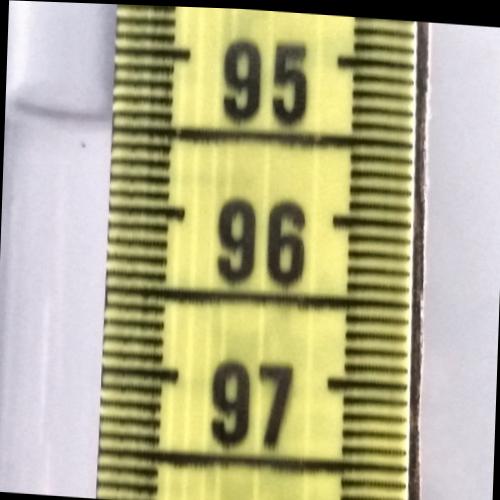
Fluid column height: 95.4 cm